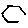
Label: hexagon